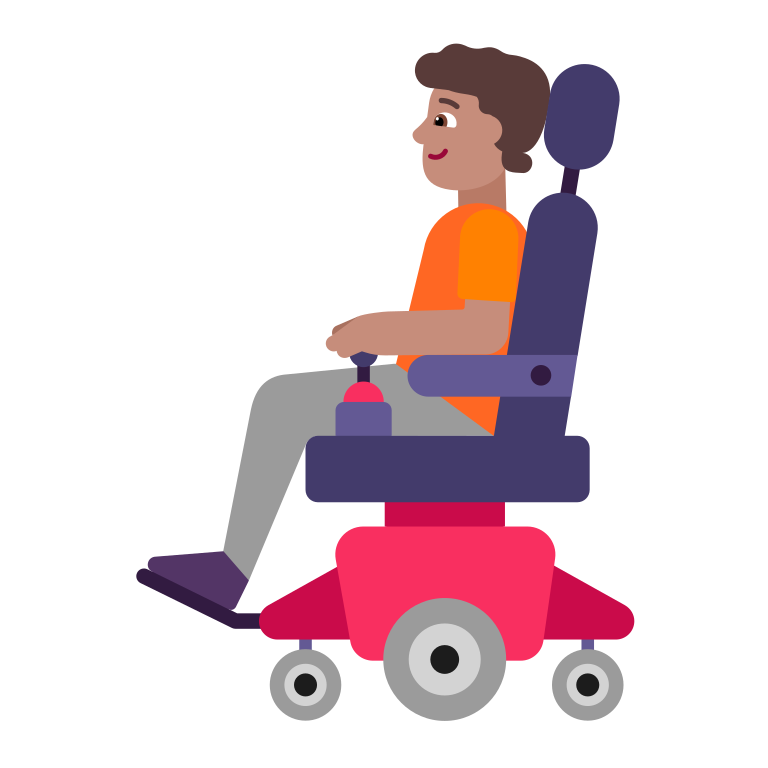
person in motorized wheelchair flat